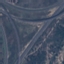
Label: Highway